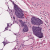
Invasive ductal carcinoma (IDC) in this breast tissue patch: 0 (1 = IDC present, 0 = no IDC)